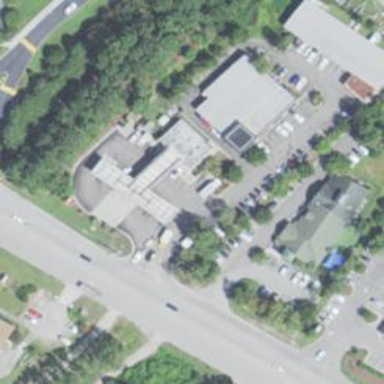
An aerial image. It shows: Convenience shop.